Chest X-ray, PA view. Patient: 58 years old, sex F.
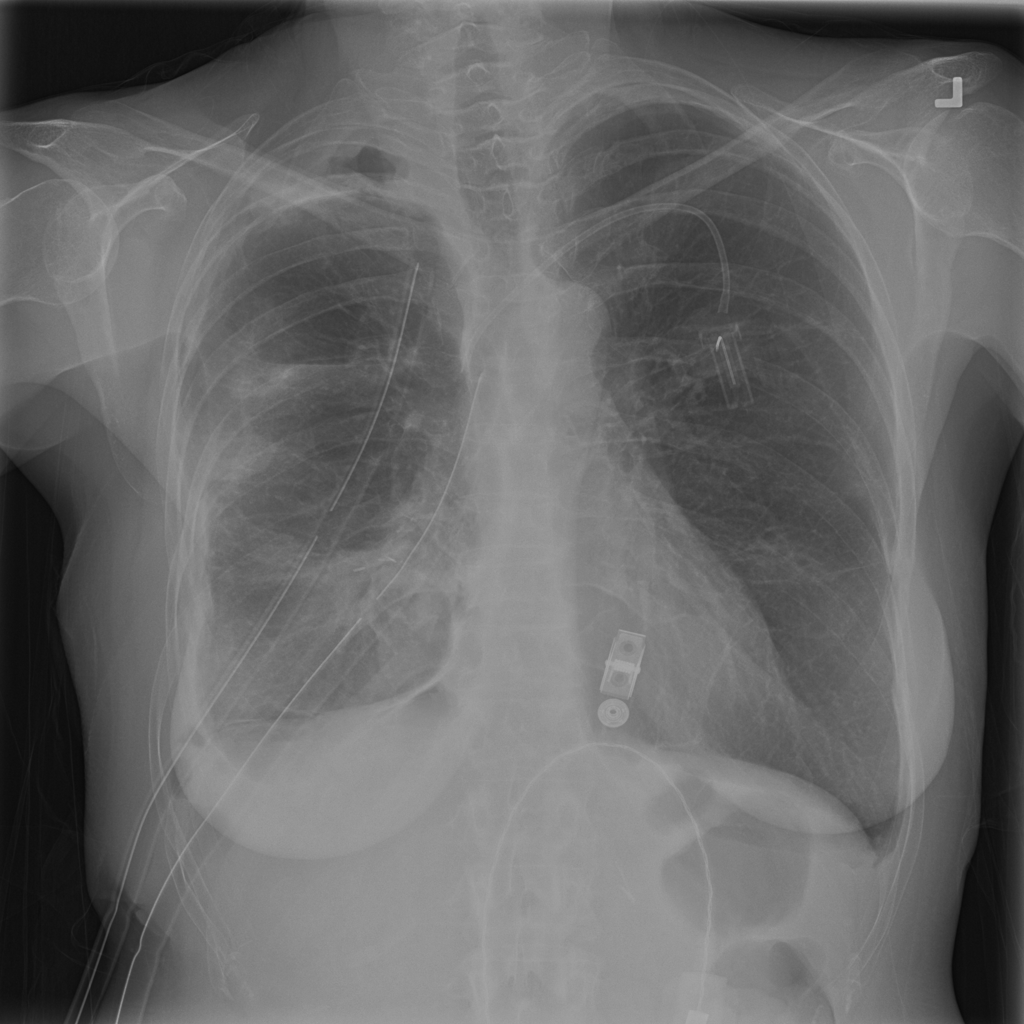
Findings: Pneumothorax